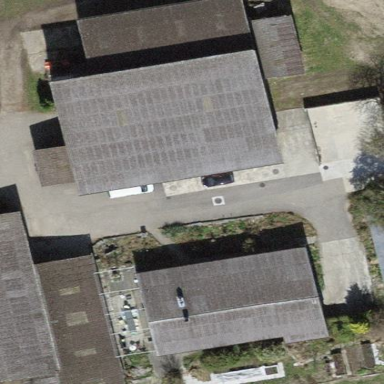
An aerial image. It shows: Farmyard area.